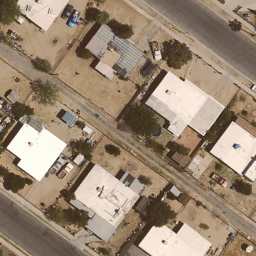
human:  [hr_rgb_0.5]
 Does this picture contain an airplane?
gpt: no

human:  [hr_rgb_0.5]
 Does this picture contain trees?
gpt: yes

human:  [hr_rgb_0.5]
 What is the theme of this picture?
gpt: medium residential

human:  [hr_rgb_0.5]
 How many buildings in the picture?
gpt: six

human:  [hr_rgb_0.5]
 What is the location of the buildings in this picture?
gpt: main diagonal